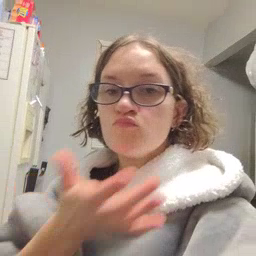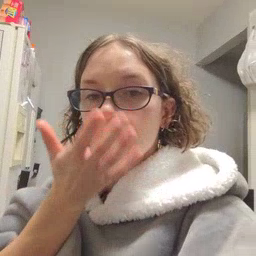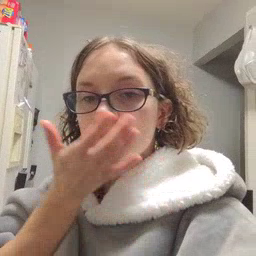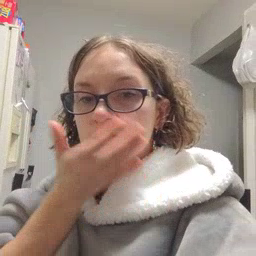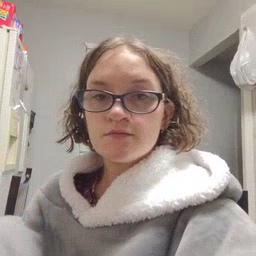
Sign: grass